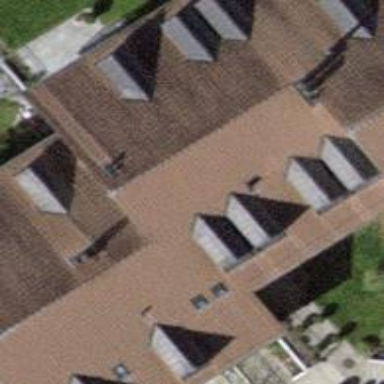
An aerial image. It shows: Terrace building.